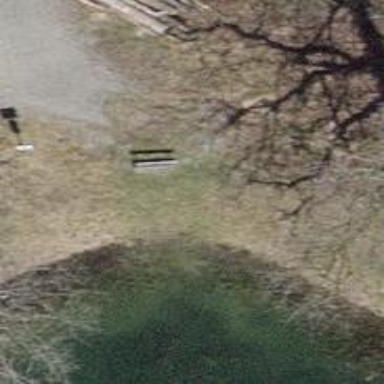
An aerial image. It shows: Brown bench in the vicinity.